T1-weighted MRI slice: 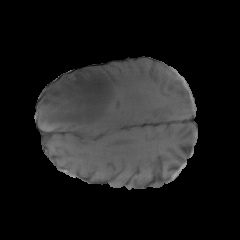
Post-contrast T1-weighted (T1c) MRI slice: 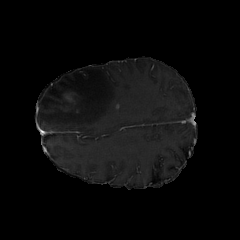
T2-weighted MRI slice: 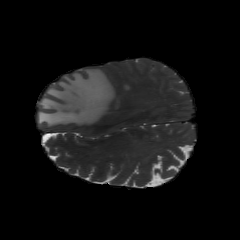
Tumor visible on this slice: yes